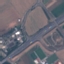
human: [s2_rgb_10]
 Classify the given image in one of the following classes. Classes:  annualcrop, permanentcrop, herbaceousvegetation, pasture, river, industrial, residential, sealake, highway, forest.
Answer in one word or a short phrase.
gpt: Highway